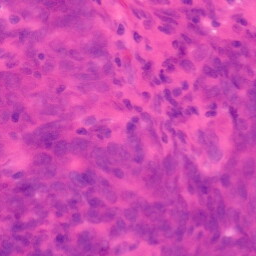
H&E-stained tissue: Colon